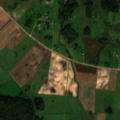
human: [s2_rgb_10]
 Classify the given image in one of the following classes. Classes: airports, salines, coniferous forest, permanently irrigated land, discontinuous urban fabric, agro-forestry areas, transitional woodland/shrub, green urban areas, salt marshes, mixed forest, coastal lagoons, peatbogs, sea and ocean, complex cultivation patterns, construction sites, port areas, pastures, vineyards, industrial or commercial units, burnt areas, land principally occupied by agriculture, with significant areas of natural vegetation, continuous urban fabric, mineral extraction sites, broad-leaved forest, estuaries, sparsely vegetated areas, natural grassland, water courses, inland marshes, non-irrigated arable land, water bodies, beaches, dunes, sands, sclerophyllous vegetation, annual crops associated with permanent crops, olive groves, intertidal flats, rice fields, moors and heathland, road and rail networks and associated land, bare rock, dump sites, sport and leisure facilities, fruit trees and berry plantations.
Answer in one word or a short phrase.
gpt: non-irrigated arable land, pastures, land principally occupied by agriculture, with significant areas of natural vegetation, mixed forest